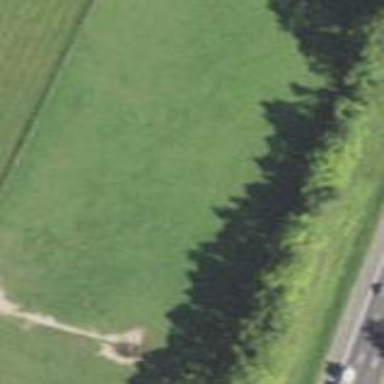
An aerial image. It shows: Equestrian pitch for leisure land use.